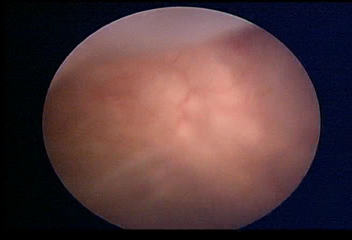
Modality: WLC
Class: Normal mucosa
Bladder cancer association: No